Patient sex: F
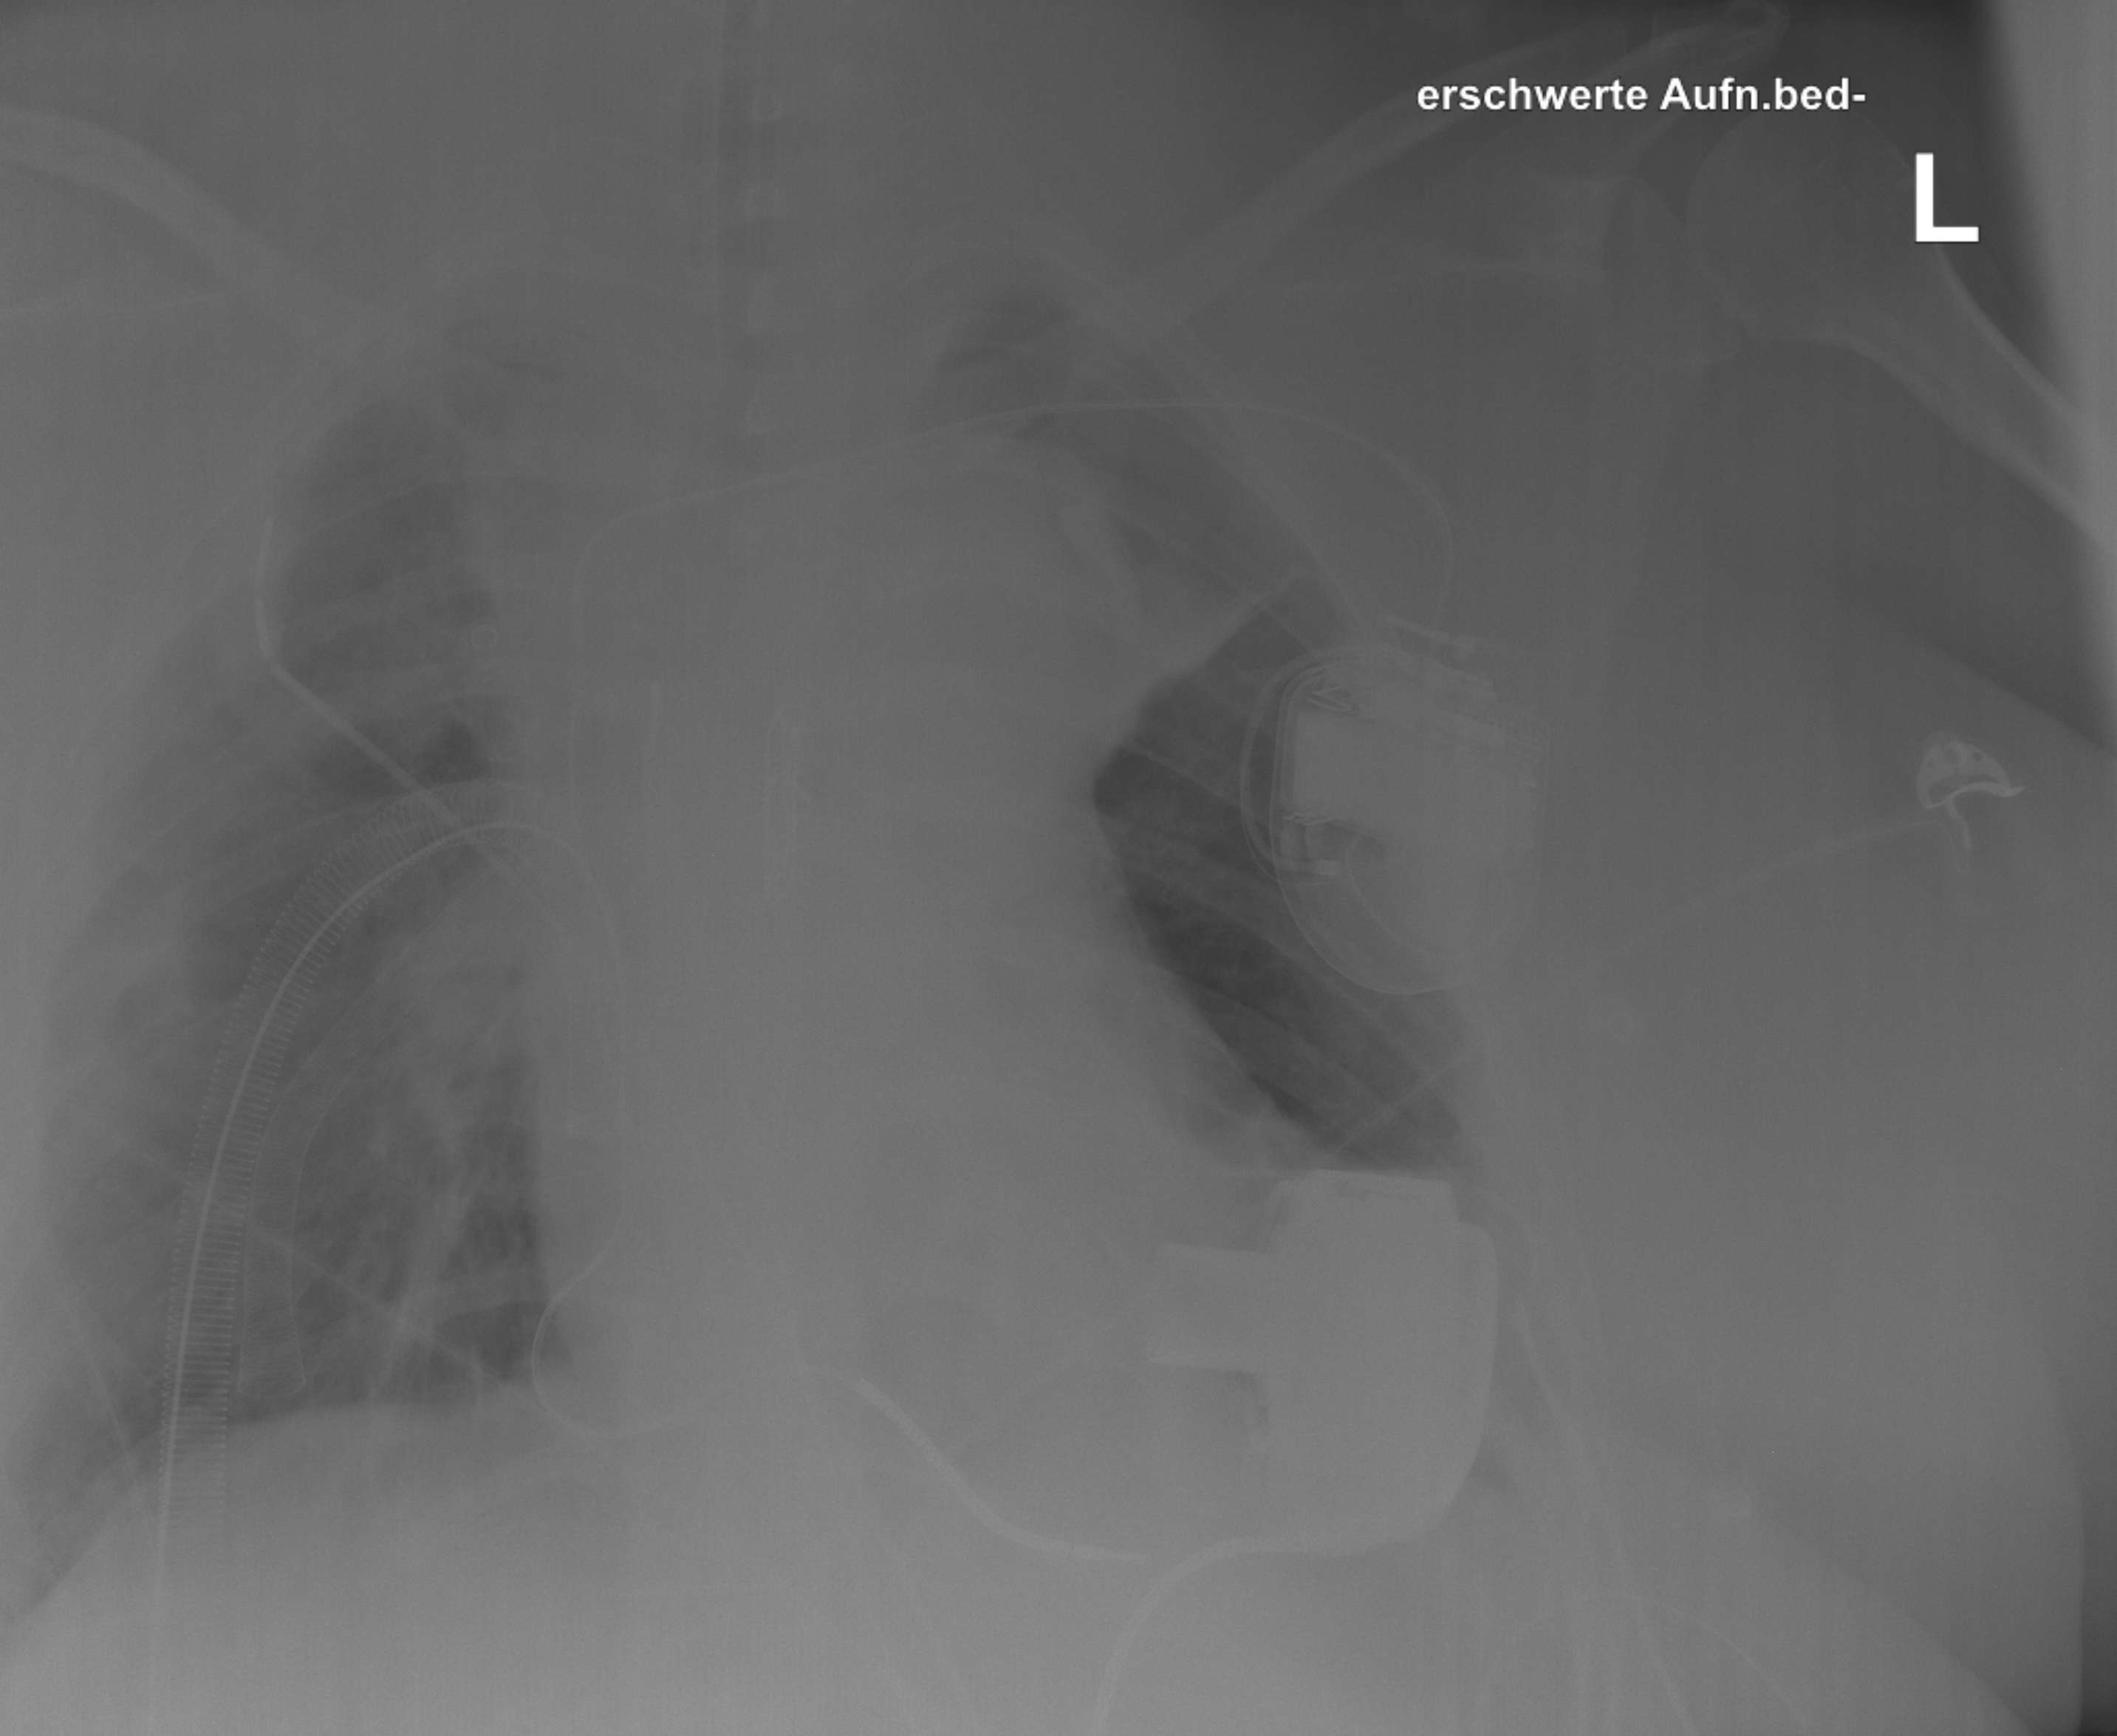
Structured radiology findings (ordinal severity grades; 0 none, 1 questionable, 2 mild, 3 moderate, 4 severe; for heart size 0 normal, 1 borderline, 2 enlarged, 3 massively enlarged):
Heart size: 2
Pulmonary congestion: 0
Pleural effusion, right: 0
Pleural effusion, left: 1
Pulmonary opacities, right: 2
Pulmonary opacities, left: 0
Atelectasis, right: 2
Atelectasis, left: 2